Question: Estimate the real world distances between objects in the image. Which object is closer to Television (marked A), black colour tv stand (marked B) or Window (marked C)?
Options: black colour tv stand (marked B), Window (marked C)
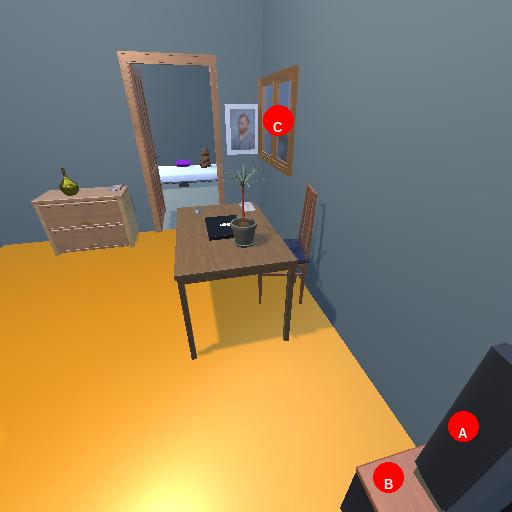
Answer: black colour tv stand (marked B)